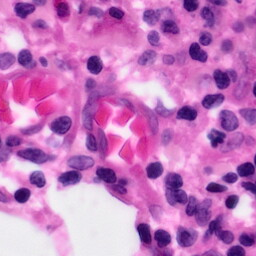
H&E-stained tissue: Pancreatic